Interaction volume radius: 10 \u00c5
Interaction volume height: 15 \u00c5
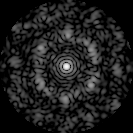
Disorder parameter: 0.6775